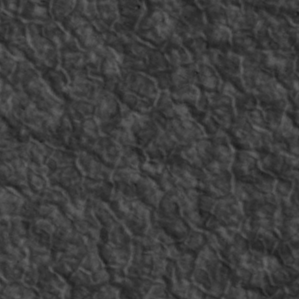
Label: non_frost